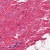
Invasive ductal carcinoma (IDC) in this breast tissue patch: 0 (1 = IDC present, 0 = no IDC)